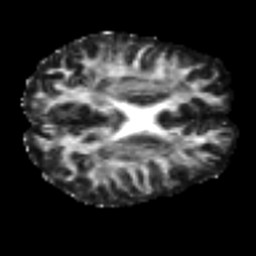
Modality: FA
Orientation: axial
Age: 31
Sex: male
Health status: healthy
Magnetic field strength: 3 T
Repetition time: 8.4 s
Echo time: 0.0926 s